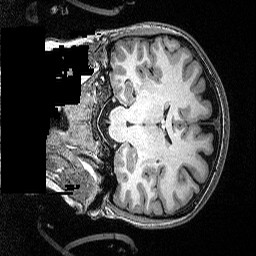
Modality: T1w
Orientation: coronal
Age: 22
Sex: female
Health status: healthy
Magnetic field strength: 3 T
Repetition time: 2.53 s
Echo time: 0.00331 s